Question: I'm using matplotlib.dates to plot a bar chart with instances occurring on specific dates (presented as a list of strings), and using matplotlib.dates.datestr2num to display two sets of data per date (as per the top answer in <URL>.
However, for dates below the 12th day of the month, the plot is interpreting the dates in MM/DD/YY format, while for dates above the 12th day of the month it is interpreting the dates as DD/MM/YY, causing the data to jump around the plot. I think the issue might be in how I'm using datestr2num, but not sure how to force it to be in one format or another.
'''
import matplotlib.pyplot as plt
from matplotlib.dates import DateFormatter, AutoDateLocator, AutoDateFormatter, datestr2num
days = ['30/01/2019', '31/01/2019', '01/02/2019', '02/02/2019', '03/02/2019', '04/02/2019']
adata = [1, 9, 10, 3, 7, 6]
bdata = [1, 2, 11, 3, 6, 2]
x=datestr2num(days)
w=0.25
fig = plt.figure(figsize = (8,4))
ax = fig.add_subplot(111)
ax.bar(x-w, adata, width=2*w, color='g', align='center', tick_label = days)
ax.bar(x+w, bdata, width=2*w, color='r', align='center', tick_label = days)
ax.xaxis_date()
ax.xaxis.set_major_locator(AutoDateLocator(minticks=3, interval_multiples=False))
ax.xaxis.set_major_formatter(DateFormatter("%d/%m/%y"))
plt.show()
'''
In the example above, 'adata' and 'bdata' are on subsequent dates (30th Jan to 4th Feb), with all the bars shown as next to each other but the plot displays the data between the 2nd of Jan and the 2nd of Apr, making the data appear out of order.
Any help or clarifiaction would be helpful, thanks!

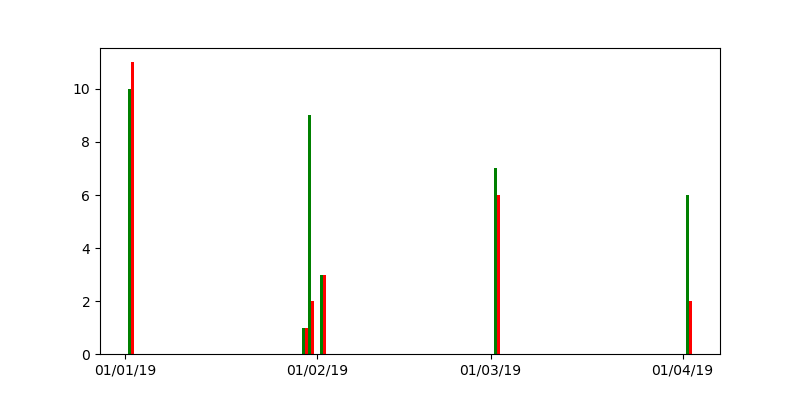
Answer: It appears that <URL>.
'''
>>> [dateutil.parser.parse(day, dayfirst=True) for day in days]
[
datetime.datetime(2019, 1, 30, 0, 0),
datetime.datetime(2019, 1, 31, 0, 0),
datetime.datetime(2019, 2, 1, 0, 0),
datetime.datetime(2019, 2, 2, 0, 0),
datetime.datetime(2019, 2, 3, 0, 0),
datetime.datetime(2019, 2, 4, 0, 0)
]
>>> datestr2num(days)
[737089. 737090. 737061. 737092. 737120. 737151.]
>>> datestr2num(days, dayfirst=True)
Traceback (most recent call last):
File "C:\Users\bcohan\Downloads\so.py", line 22, in <module>
print(datestr2num(days, dayfirst=True))
TypeError: datestr2num() got an unexpected keyword argument 'dayfirst'
'''
I would suggest processing the dates with 'datetime' first and then running the rest. (Unless it's reasonable to rewrite the strings in the original 'days' list.)
'''
x = datestr2num([
datetime.strptime(day, '%d/%m/%Y').strftime('%m/%d/%Y')
for day in days
])
'''
Here is a fully working script.
'''
from datetime import datetime
import matplotlib.pyplot as plt
from matplotlib.dates import (
DateFormatter, AutoDateLocator, AutoDateFormatter, datestr2num
)
days = [
'30/01/2019', '31/01/2019', '01/02/2019',
'02/02/2019', '03/02/2019', '04/02/2019'
]
adata = [1, 9, 10, 3, 7, 6]
bdata = [1, 2, 11, 3, 6, 2]
x = datestr2num([
datetime.strptime(day, '%d/%m/%Y').strftime('%m/%d/%Y')
for day in days
])
w = 0.25
fig = plt.figure(figsize=(8, 4))
ax = fig.add_subplot(111)
ax.bar(x - w, adata, width=2 * w, color='g', align='center', tick_label=days)
ax.bar(x + w, bdata, width=2 * w, color='r', align='center', tick_label=days)
ax.xaxis_date()
ax.xaxis.set_major_locator(
AutoDateLocator(minticks=3, interval_multiples=False))
ax.xaxis.set_major_formatter(DateFormatter("%d/%m/%y"))
plt.show()
'''
<URL>